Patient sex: M
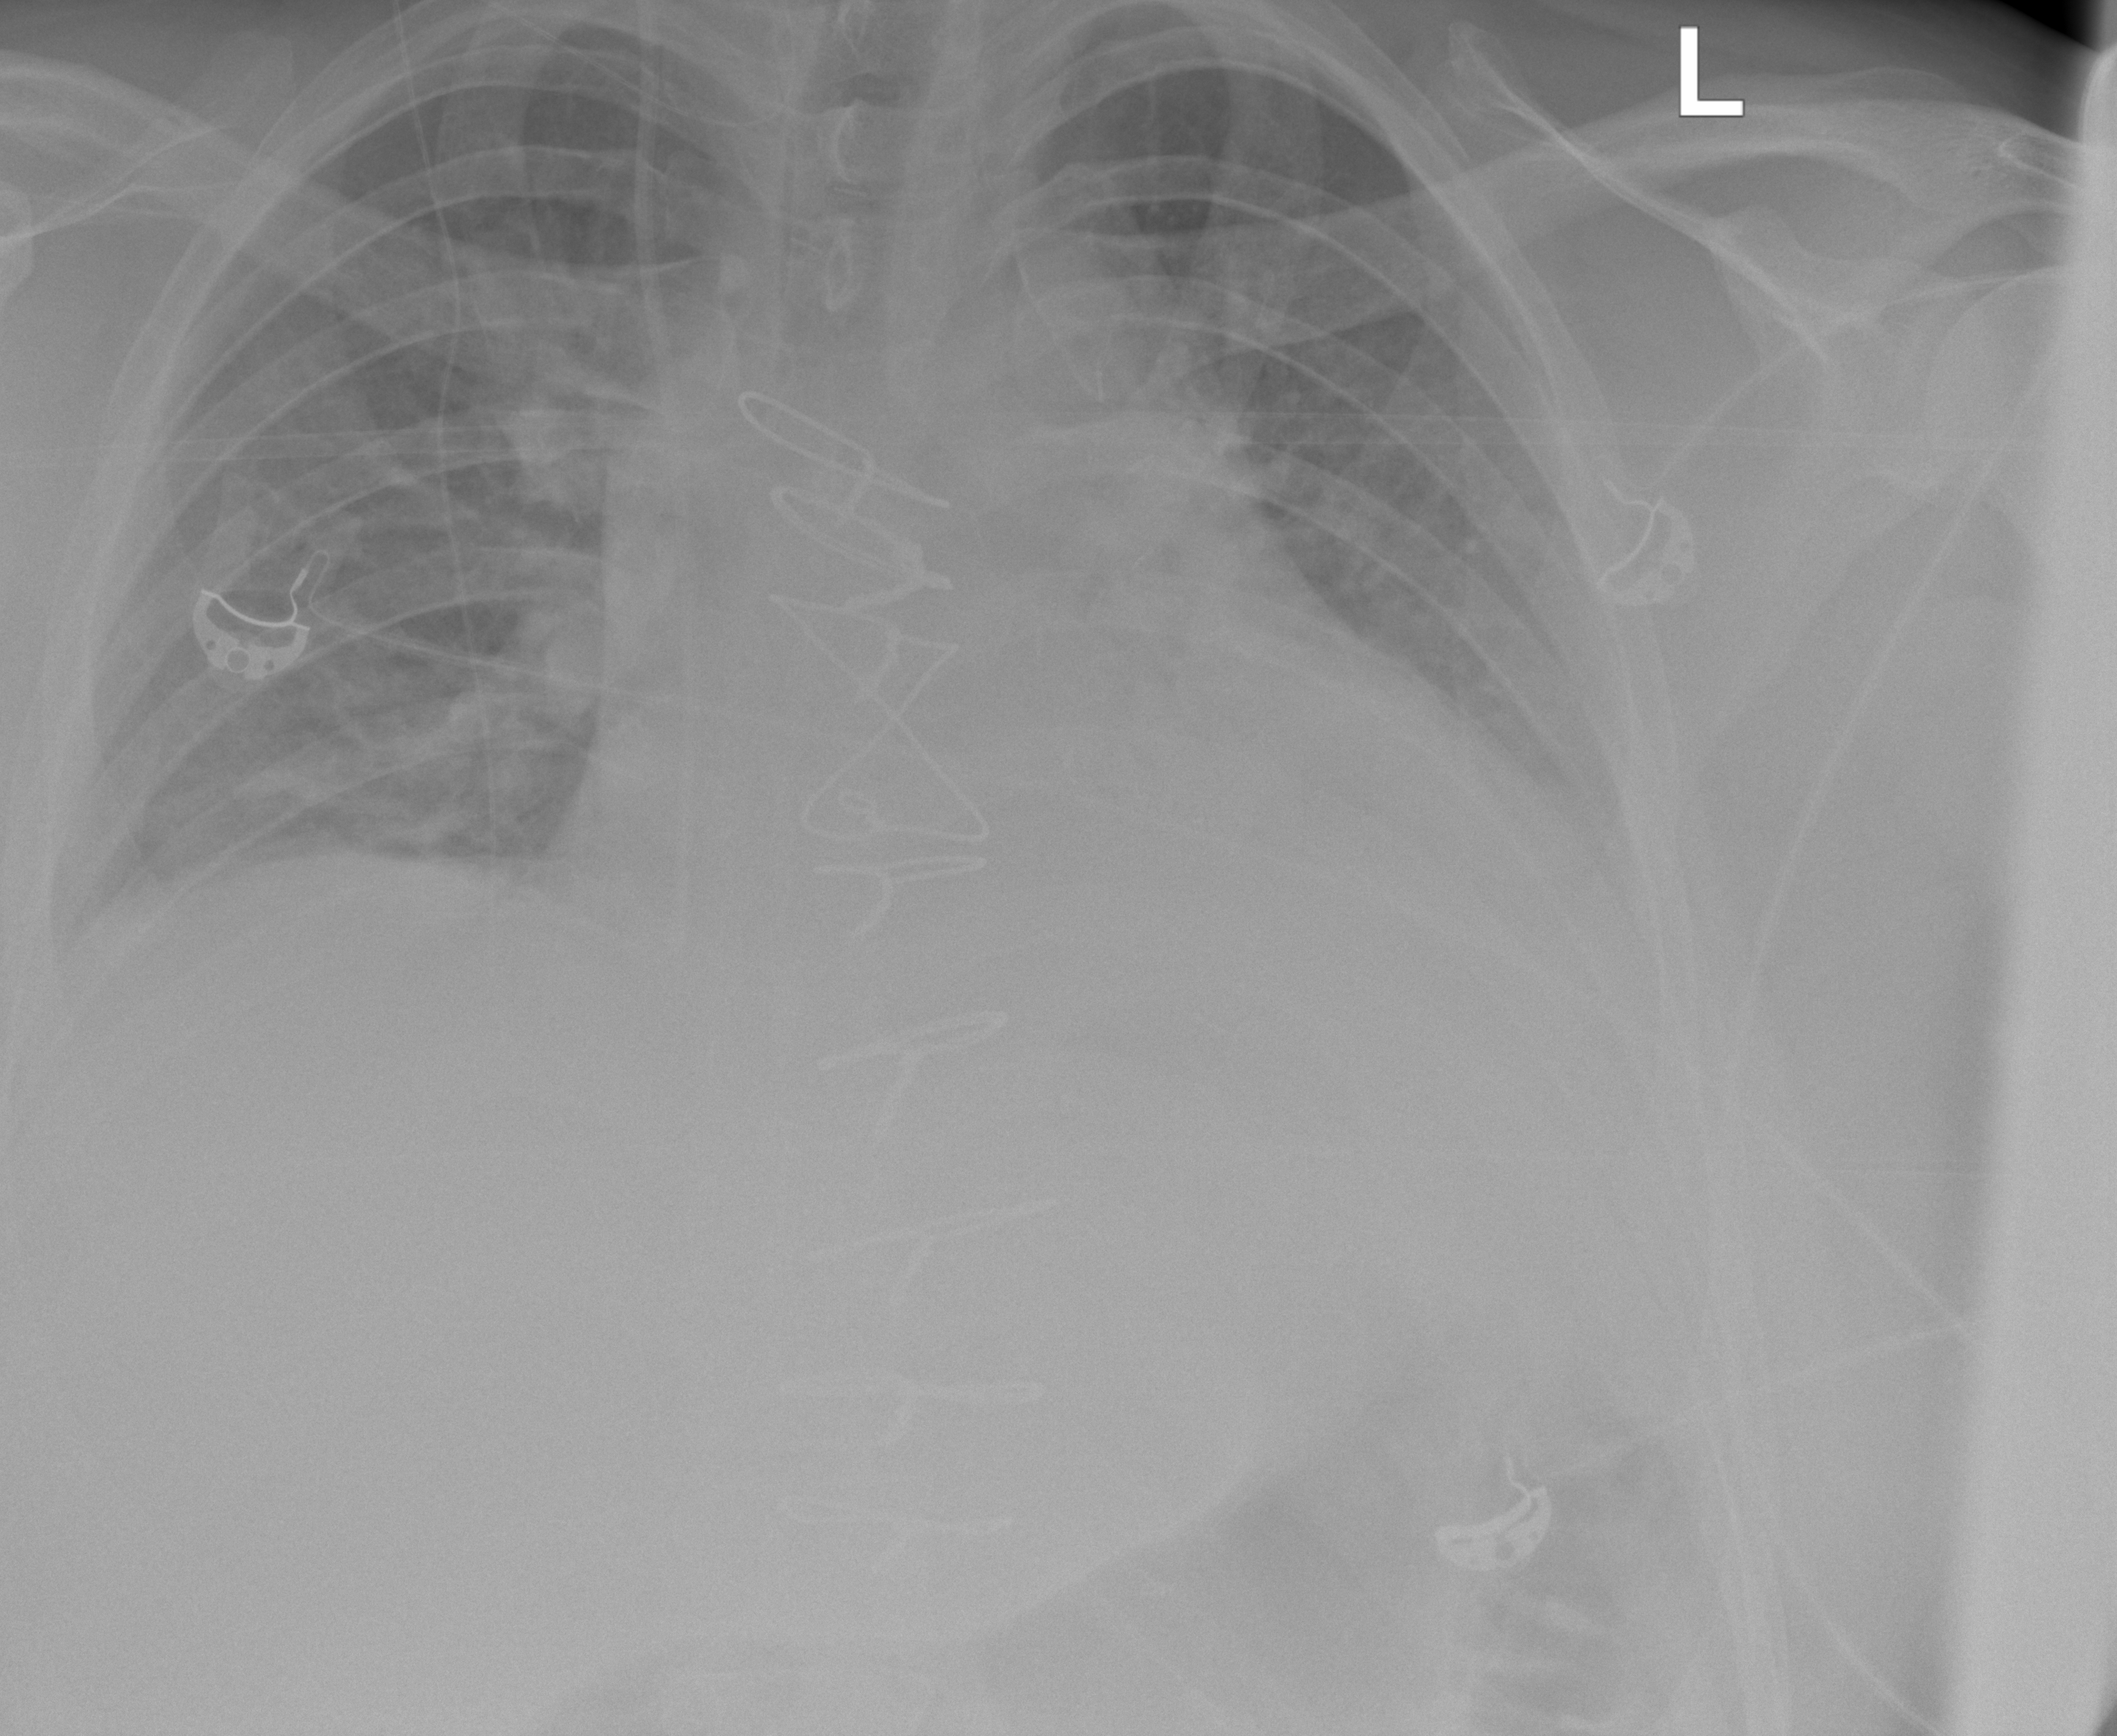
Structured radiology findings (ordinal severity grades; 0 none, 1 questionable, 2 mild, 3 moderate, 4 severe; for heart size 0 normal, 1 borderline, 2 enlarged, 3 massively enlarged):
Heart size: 1
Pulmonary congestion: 2
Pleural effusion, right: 0
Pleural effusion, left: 0
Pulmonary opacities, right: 0
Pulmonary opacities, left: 0
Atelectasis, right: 2
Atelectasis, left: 0